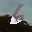
Label: 6